五年级 · 立体几何学
（2022 春・沽源县期中）如图是一个密封的长方体玻璃缸, 长 $40 \mathrm{~cm}$, 宽 $20 \mathrm{~cm}$, 高 $20 \mathrm{~cm}$, 水深 $8 \mathrm{~cm}$ 。

（1）玻璃缸内与水接触的面积是多少平方厘米?

（2）如果把玻璃缸向右坚立后，这时水深多少厘米？

$40 \mathrm{~cm}$
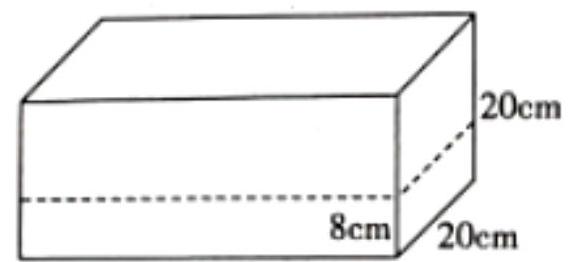
答案: 解（1） $40 \times 20+(40 \times 8+20 \times 8 ） \times 2$

$=800+(320+160) \times 2$

$=800+960$

$=1760$ (平方厘米)

答：此时水与玻璃鱼缸接触的面积是 1760 平方厘米。

(2) $40 \times 20 \times 8 \div(20 \times 20)$

$=6400 \div 400$

$=16$ （厘米）

答：这时容器内的水深 16 厘米。